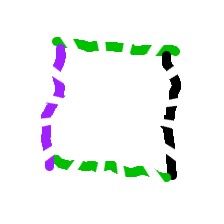
Shape: square